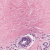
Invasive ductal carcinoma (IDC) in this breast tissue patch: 0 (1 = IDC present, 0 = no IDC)